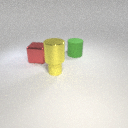
large green rubber cylinder behind small yellow rubber cylinder